Question: I am saving two matlab figures as png and I want them to have the same size in order to be perfectly superposable.
The first figure is computed by the function 'FilledCircle2' which is a circle divided in half with two colors.
The second figure is computed by function 'FilledCircleL' which is the left half of the circle computed by the function 'FilledCircle2'.
I want to be able to have two figures, both with the same size so they can be perfectly superposed.
Can someone help me understand what I am doing wrong?
Here is my code, with both of the functions and respective outputs:
'''
function []=FilledCircle2(x0,y0,Radius,N, col1, col2)
if(N<=1)
error('N must be greater than 1');
end
hold on
axis equal
axis off
hold on
t=(0:N)*2*pi/N; %t=-pi:0.01:pi
x=Radius*cos(t)+x0;
y=Radius*sin(t)+y0;
plot(x,y)
hold on
%Divide circle in to 2 equal parts
n=2;
thetas = linspace(-pi, pi,n+1); %linspace generates n points. The space between the points is [(pi/2)-(-pi/2)]/(n)
% Specify any colors wanted
colors = [col1; col2];
for k = 1:n
tt = linspace(thetas(k), thetas(k+1));
xi = Radius * cos(tt) + x0;
yi = Radius * sin(tt) + y0;
c2= fill([xi(:); x0], [yi(:); y0], colors(k,:)); %Assign diffrent colors to each circle 'slice'
set (c2, 'edgecolor','white')
set(c2,'LineWidth',2.0)
set(gcf,'PaperUnits','inches','PaperSize',[0.8666,0.8666],'PaperPosition',[0 0 0.8666 0.8666])%setting size (130/150, 130/150, 150pixels per inch being the default size of img), paper position is imporrtant as otherwise i will have extra border
set(gca, 'Position', [0 0 1 1]);
set(gcf,'color',[0.49019607843137 0.49019607843137 0.49019607843137])%figure properties, rgb(125/255,125/255,125/255)
fig = gcf;
fig.InvertHardcopy = 'off'; %saves the fig with the set background color
%rotates the plot
az= 90; %azimuth, az, is the horizontal rotation about the z axis as measured in degrees from the negative y-axis. Positive values indicate counterclockwise rotation
el= 90; % vertical elevation of the view point in degrees
view(az,el);
hold on
end
'''
Here is the output of the function 'FilledCircle2(0,0,10,300, 'y', 'r')':
[
'''
function []=HalfFilledCircleL(x0,y0,Radius,N, col1)
if(N<=1)
error('N must be greater than 1');
end
hold on
axis equal
% axis tight
axis off
hold on
t=(0:N)*(-pi)/N; %t=-pi:0.01:pi
x=Radius*cos(t)+x0;
y=Radius*sin(t)+y0;
hold on
c1=fill(x,y,col1); %filling the semi-circle
set (c1, 'edgecolor','white') %setting the outline color of the semi-circle
set(gcf,'color',[0.49019607843137 0.49019607843137 0.49019607843137])%figure properties, rgb(125/255,125/255,125/255)
set(c1,'LineWidth',2.0)
set(gcf,'PaperUnits','inches','PaperSize',[0.8666,0.8666],'PaperPosition',[0 0 0.8666,0.8666])%setting size (130/150, 130/150, 150pixels per inch being the default size of img), paper position is imporrtant as otherwise i will have extra border
set(gca, 'Position', [0 0 1 1]);
fig = gcf;
fig.InvertHardcopy = 'off'; %saves the fig with the set background color
% %rotates the plot
az= 90; %azimuth, az, is the horizontal rotation about the z axis as measured in degrees from the negative y-axis. Positive values indicate counterclockwise rotation
el= 90; % vertical elevation of the view point in degrees
view(az,el);
end
'''
Here is the output of the function 'HalfFilledCircleL(0,0,10,300, 'r')':
<URL>
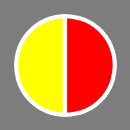
Answer: use 'xlim' and 'ylim' to set the xy limits of the axes:
'''
figure;
HalfFilledCircleL(0,0,10,300, 'r');
xlim([-12 12]);ylim([-12 12]);
az= -90; %azimuth, az, is the horizontal rotation about the z axis as measured in degrees from the negative y-axis. Positive values indicate counterclockwise rotation
el= 90; % vertical elevation of the view point in degrees
view(az,el);
figure;
FilledCircle2(0,0,10,300, 'y', 'r');
xlim([-12 12]);ylim([-12 12]);
'''
<URL>
<URL>